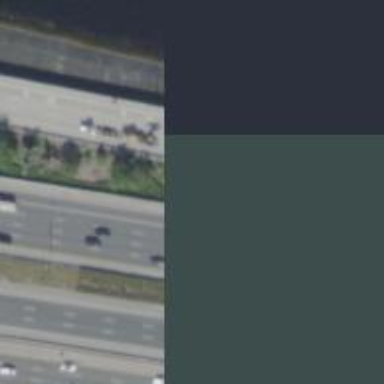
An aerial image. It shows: Motorway junction.